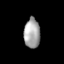
Tissue: skin
Cell type: Others
Senescence score: 0.737
Nuclear area (px): 472
Mean DAPI intensity: 163.301